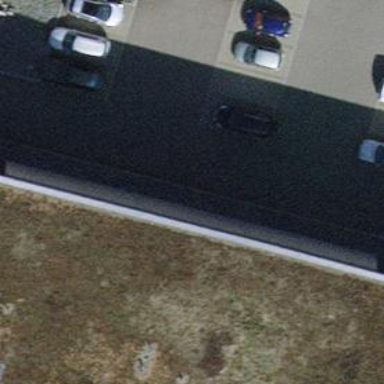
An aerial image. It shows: Road serving as parking aisle.